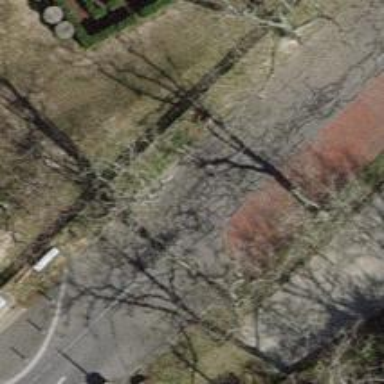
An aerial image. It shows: Avenue lined with trees.